Question: I am attempting to deploy an Angular5/Firebase application to Firebase. All steps during the Firebase-CLI deployment process seem fine. The main page works on the deployed site. (It is our Welcome Controller). However, none of the links work. When I try to navigate to a sub-page on the site, the browser shows this.

During the CLI deployment process. I answered this
"What do you want to use as your public directory?"
With
"dist"
Here is my firebase.json
'''
{
"database": {
"rules": "database.rules.json"
},
"firestore": {
"rules": "firestore.rules",
"indexes": "firestore.indexes.json"
},
"hosting": {
"public": "dist",
"ignore": [
"firebase.json",
"**/.*",
"**/node_modules/**"
]
},
"storage": {
"rules": "storage.rules"
},
"functions": {
"predeploy": [
"npm --prefix "$RESOURCE_DIR" run lint",
"npm --prefix "$RESOURCE_DIR" run build"
]
}
}
'''
Here is the link
<URL>
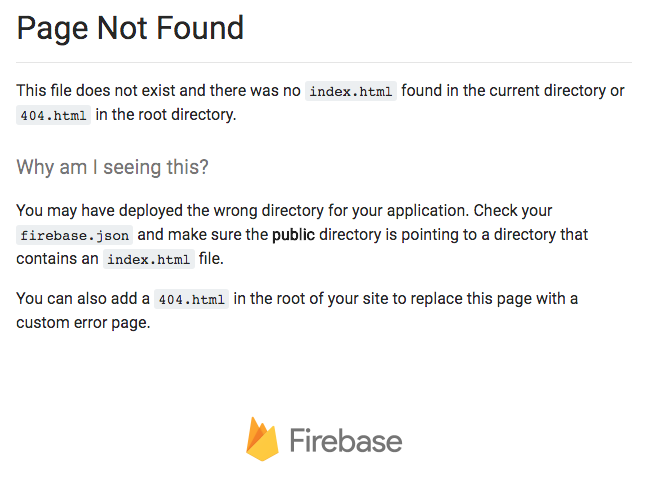
Answer: During the Firebase-CLI deployment process, this question
"Configure as single page app?"
Should be
"yes"